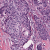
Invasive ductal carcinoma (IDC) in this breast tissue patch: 1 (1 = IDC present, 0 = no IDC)